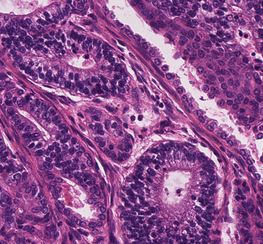
Tumor epithelial tissue: yes
Tumor-associated stroma tissue: yes
Normal tissue: no